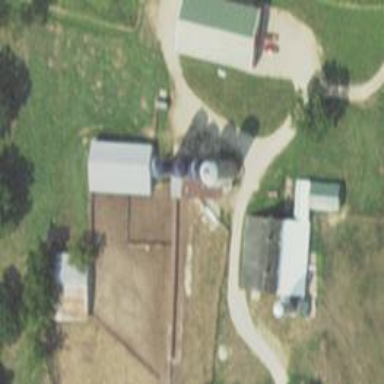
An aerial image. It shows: Silo.